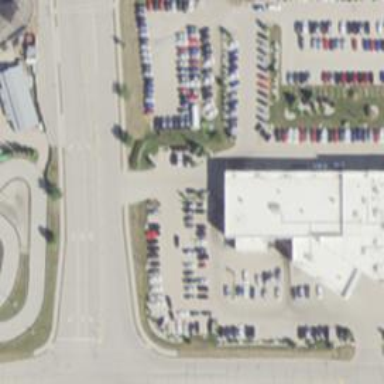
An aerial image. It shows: Retail building housing car shop.